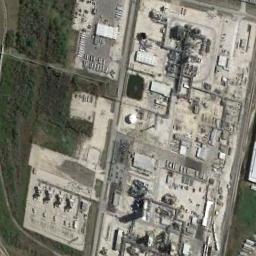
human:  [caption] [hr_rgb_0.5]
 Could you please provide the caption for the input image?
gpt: In an industrial area, There are factories, Roads and some large-scale open-air machinery and equipment, Metal tanks, Pipelines, Etc , And stacked materials .

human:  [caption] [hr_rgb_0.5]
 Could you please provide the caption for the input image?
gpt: There is a road between the industrial areas .

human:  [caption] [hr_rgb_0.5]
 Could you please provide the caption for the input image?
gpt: The industrial area with lots of industrial equipment and some workshops is next to a green area .

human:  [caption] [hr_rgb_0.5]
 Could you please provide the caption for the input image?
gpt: Many houses of different shapes and sizes are in the industrial area .

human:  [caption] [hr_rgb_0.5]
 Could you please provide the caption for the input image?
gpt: There are some buildings and pipelines on the industrial area beside a green lawn .